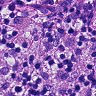
Metastatic tissue present: no